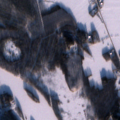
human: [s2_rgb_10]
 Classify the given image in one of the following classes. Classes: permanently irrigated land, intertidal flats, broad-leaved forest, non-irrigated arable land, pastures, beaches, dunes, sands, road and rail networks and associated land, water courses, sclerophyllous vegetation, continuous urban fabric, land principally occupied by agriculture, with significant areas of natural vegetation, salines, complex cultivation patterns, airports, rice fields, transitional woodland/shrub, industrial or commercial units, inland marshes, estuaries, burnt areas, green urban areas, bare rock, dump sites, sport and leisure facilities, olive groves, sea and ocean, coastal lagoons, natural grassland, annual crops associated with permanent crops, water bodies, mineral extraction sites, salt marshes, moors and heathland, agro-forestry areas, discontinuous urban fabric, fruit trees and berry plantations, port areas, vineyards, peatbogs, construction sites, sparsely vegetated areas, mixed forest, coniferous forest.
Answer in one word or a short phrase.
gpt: non-irrigated arable land, broad-leaved forest, coniferous forest, mixed forest, transitional woodland/shrub, peatbogs, water courses